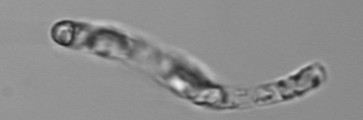
Label: Guinardia_striata